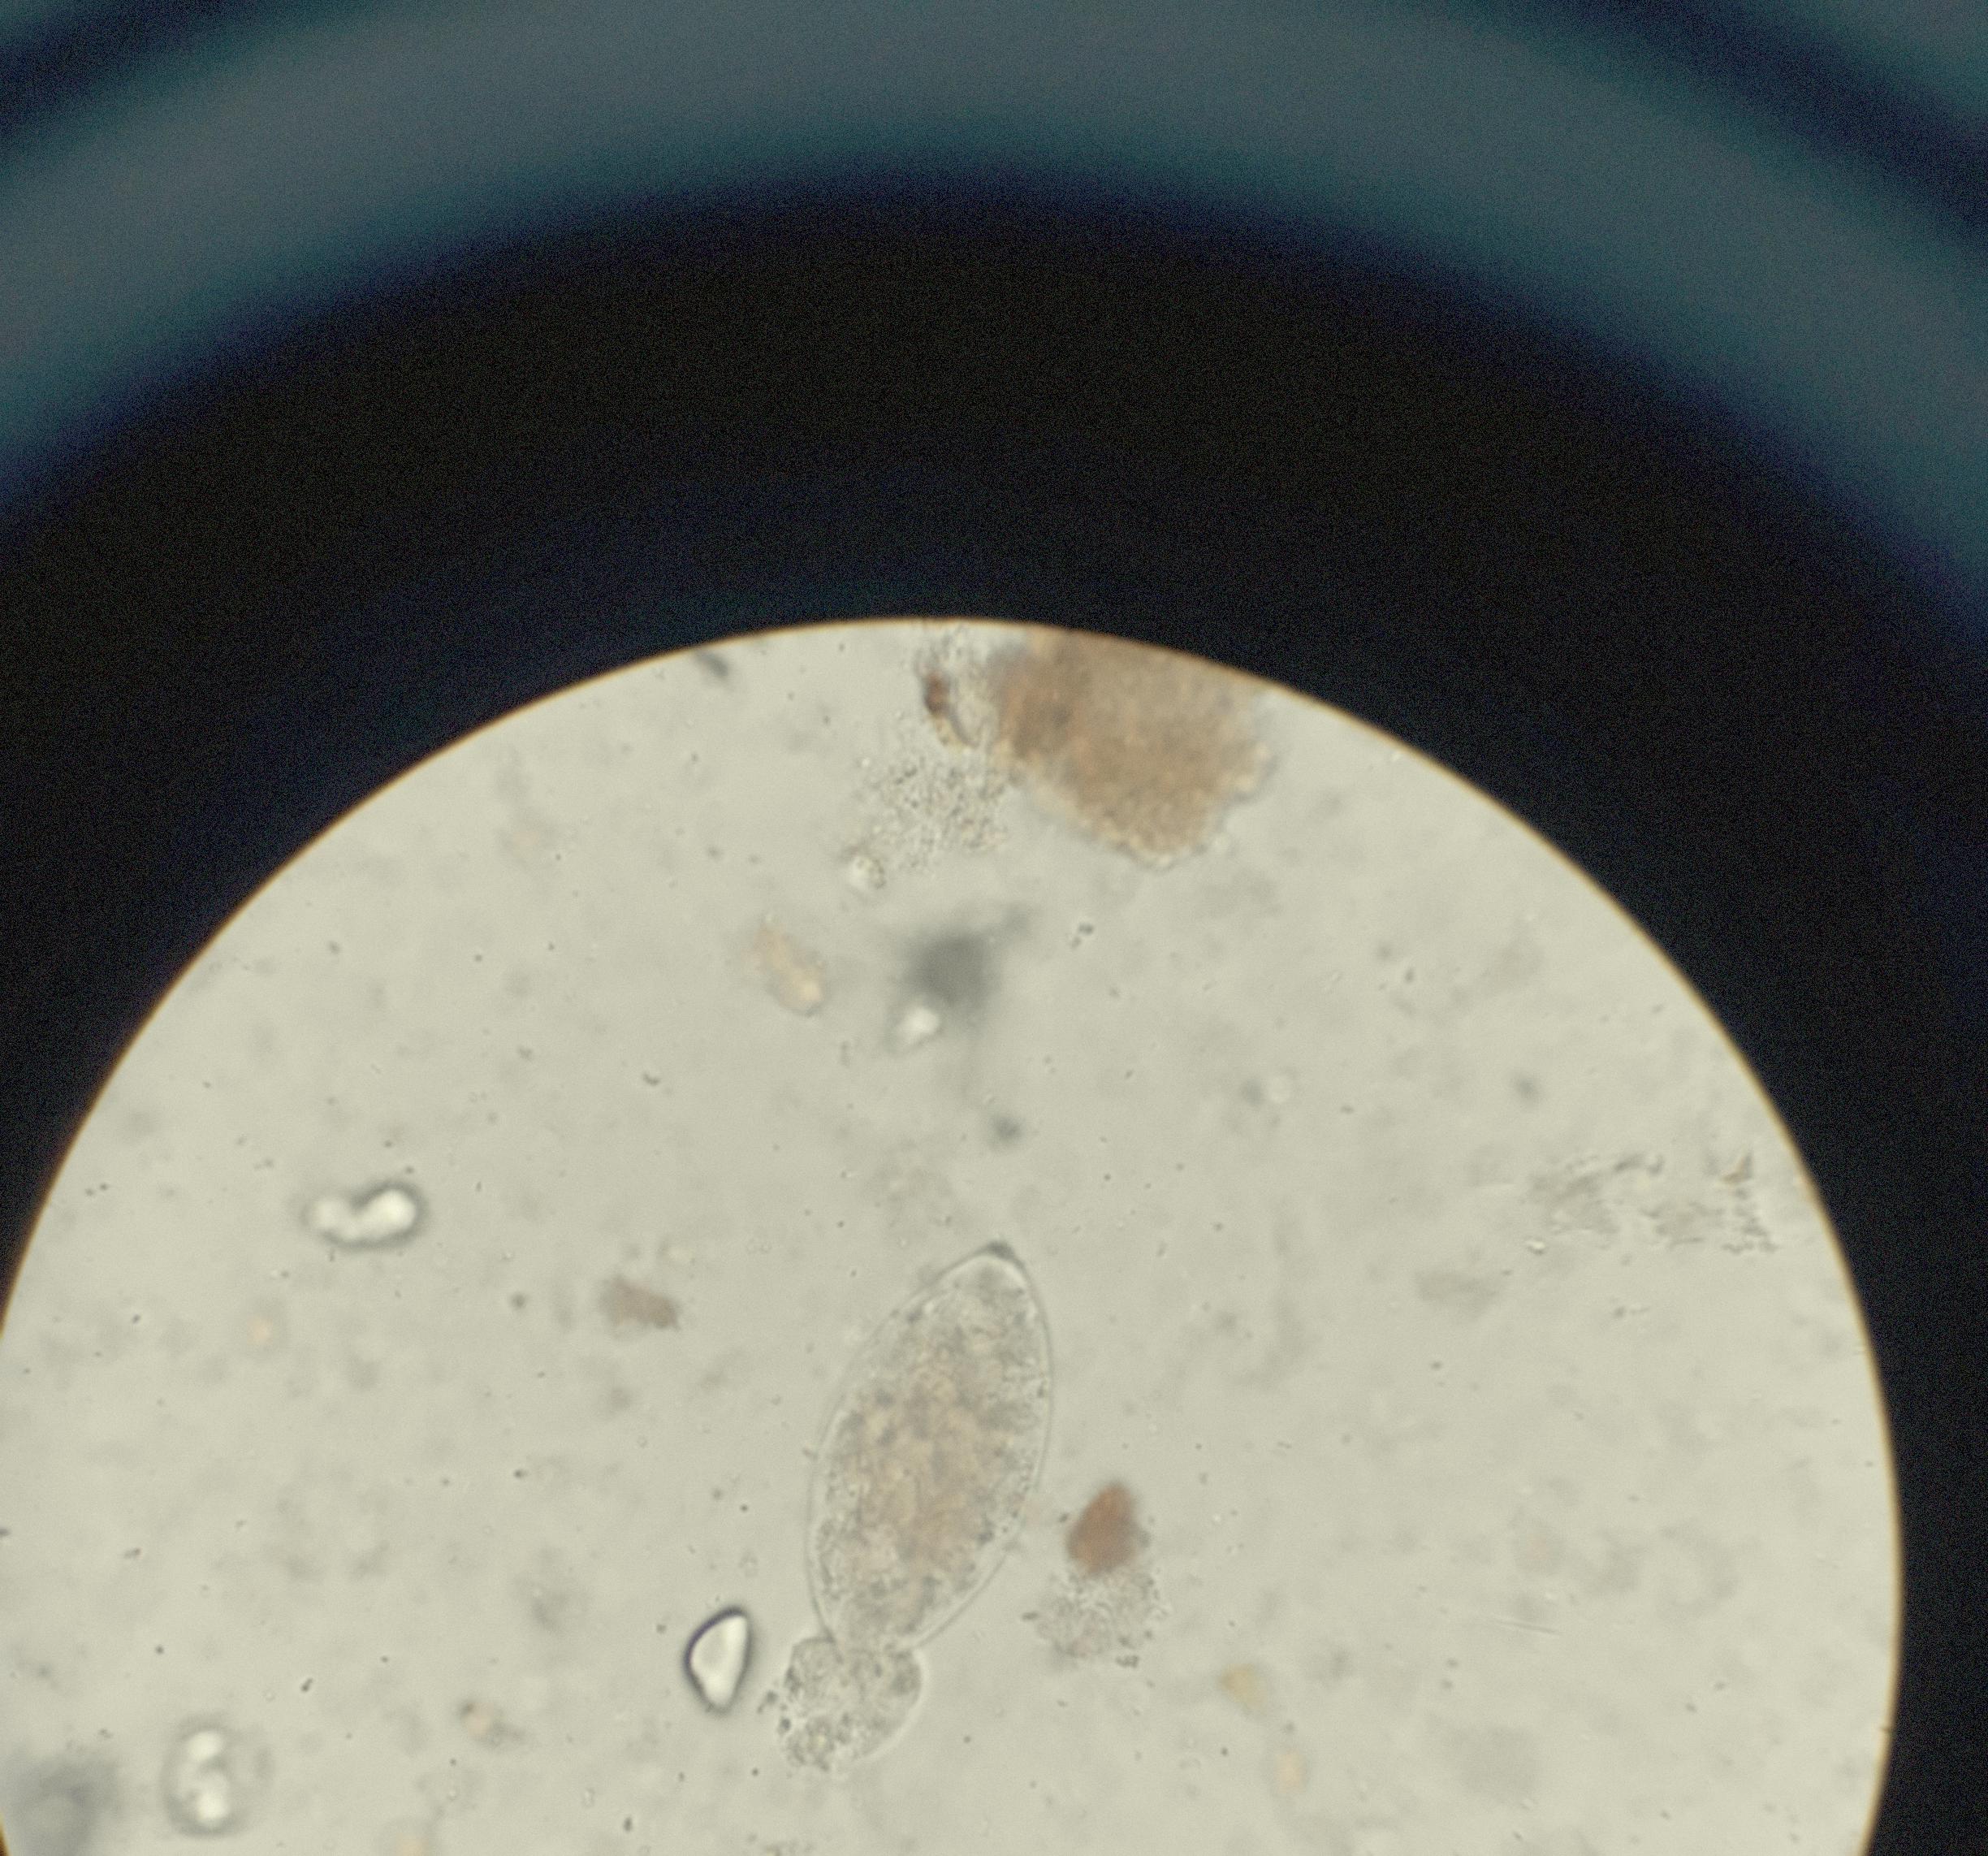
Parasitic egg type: Fasciolopsis buski